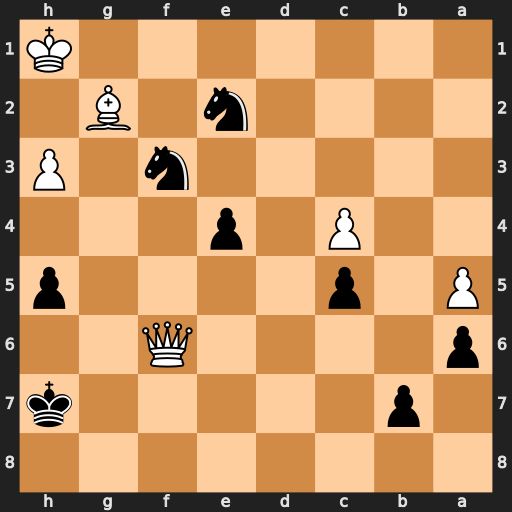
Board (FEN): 8/1p5k/p4Q2/P1p4p/2P1p3/5n1P/4n1B1/7K
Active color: b
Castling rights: -
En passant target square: -
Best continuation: Ng3#